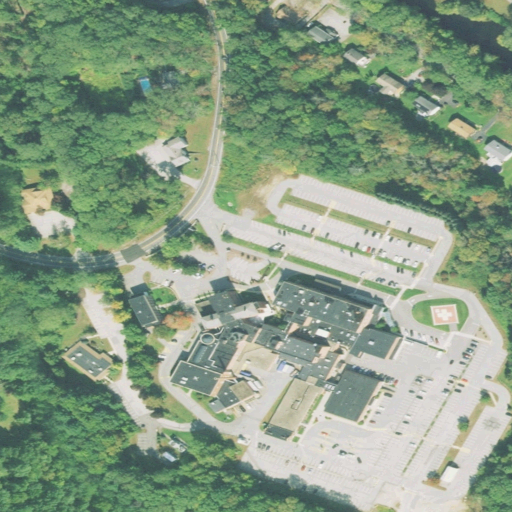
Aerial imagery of mountain in Connecticut named Hospital Hill containing high intensity development, deciduous forest, medium intensity development, low intensity development, open development, mixed forest, woody wetlands, and grassland